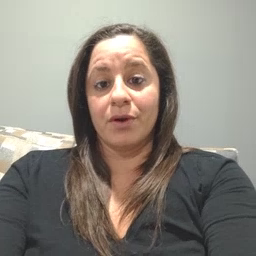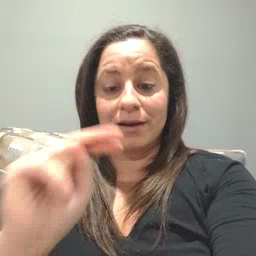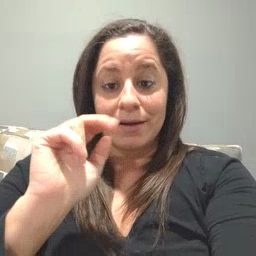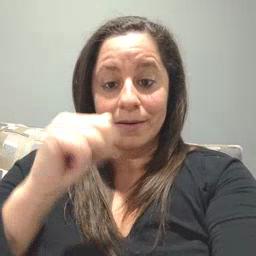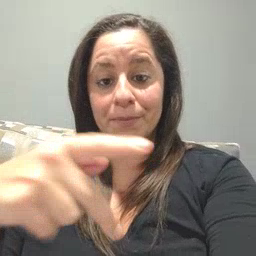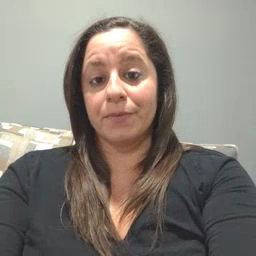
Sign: nap